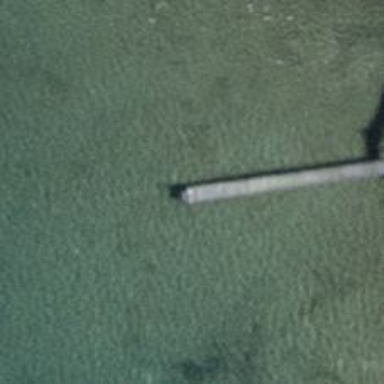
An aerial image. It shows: Man-made pier.